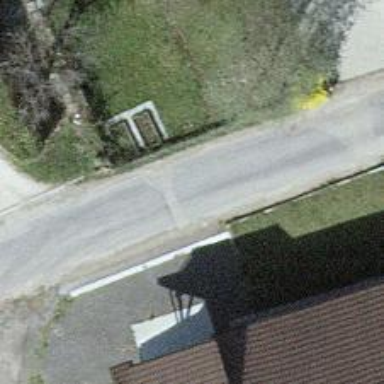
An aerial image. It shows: Unclassified road with paved surface.